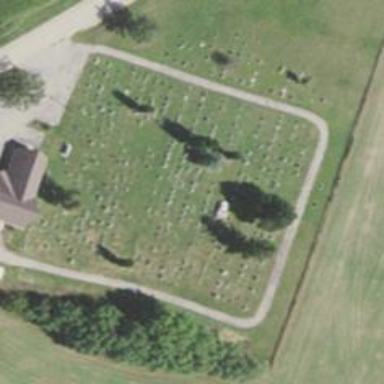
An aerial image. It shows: Cemetery with graves.